Aerial crown-view tile of a tropical tree (Barro Colorado Island, Panama), acquired 20241112:
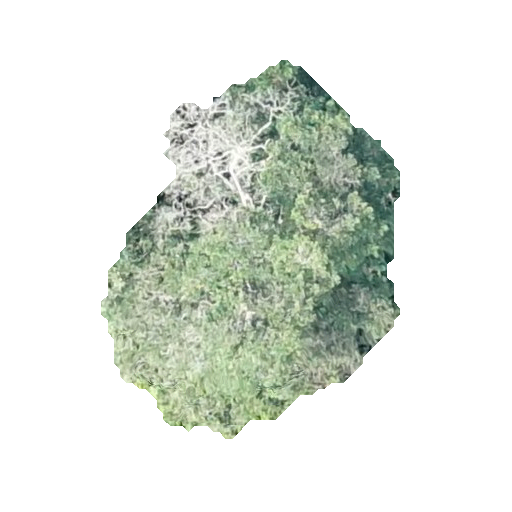
Species: Terminalia amazonia
GBIF accepted scientific name: Terminalia amazonica
Crown area: 119.672 m²